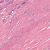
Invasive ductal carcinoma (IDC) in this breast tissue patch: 0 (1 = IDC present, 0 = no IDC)